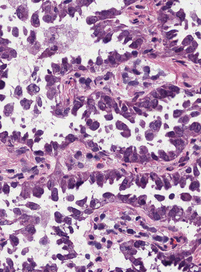
Tumor epithelial tissue: yes
Tumor-associated stroma tissue: yes
Normal tissue: no